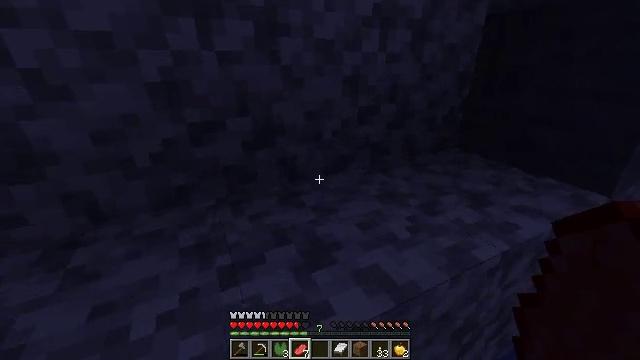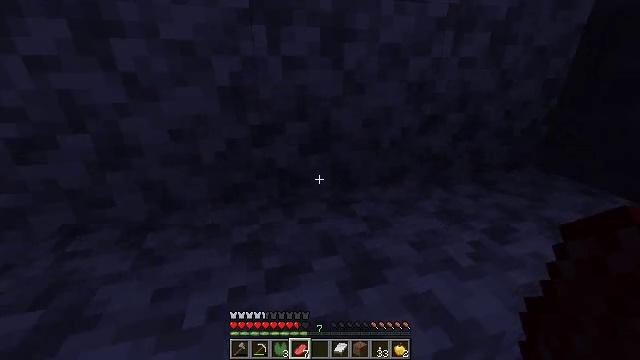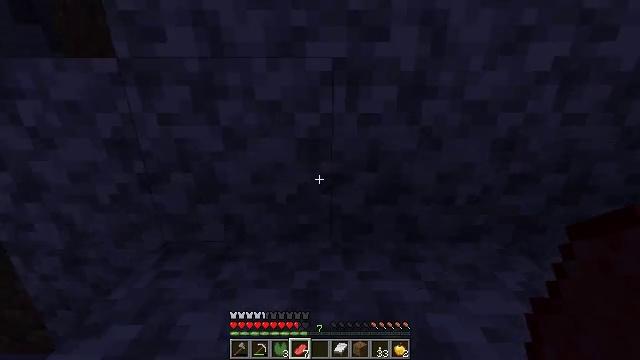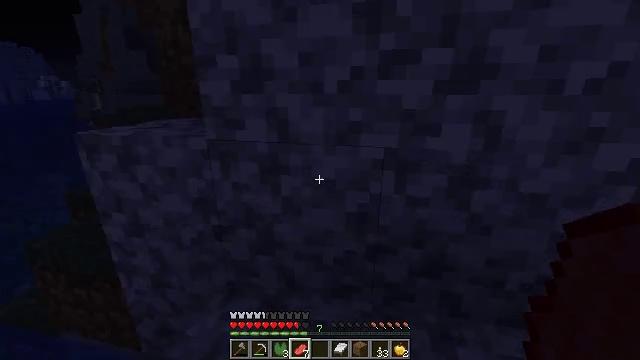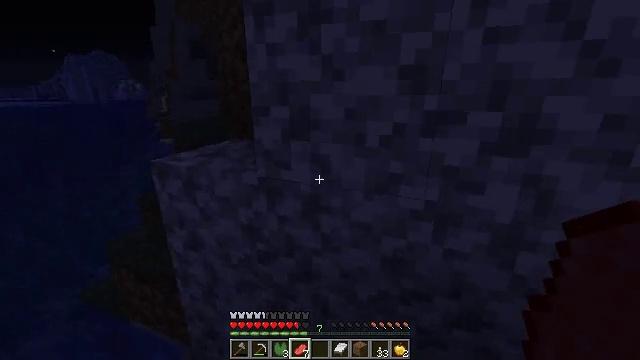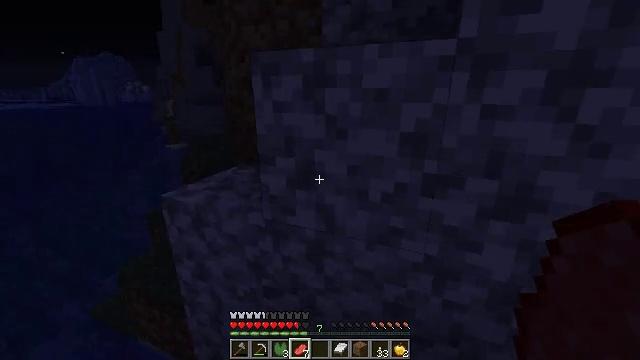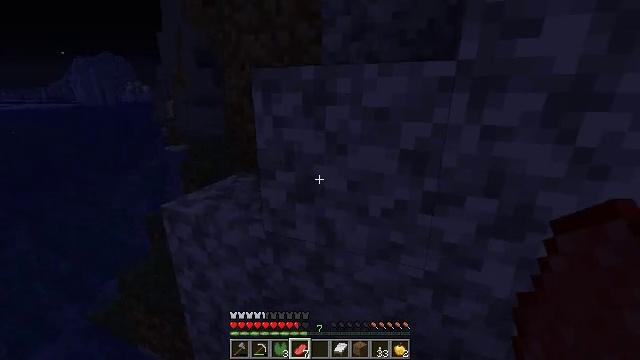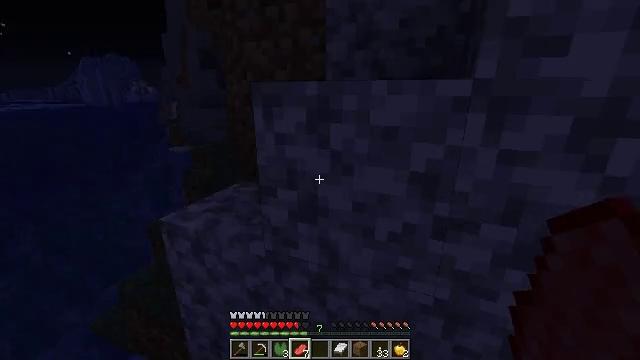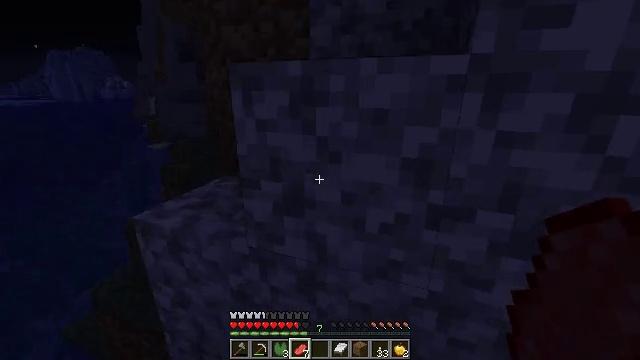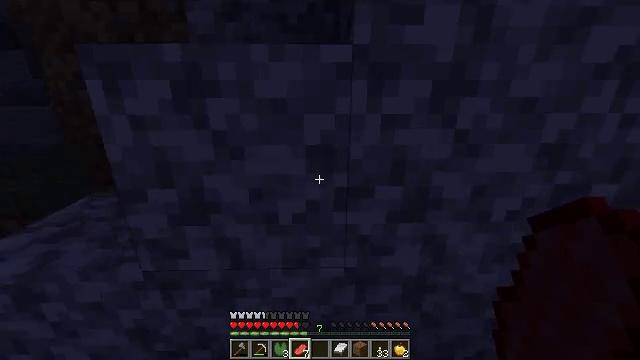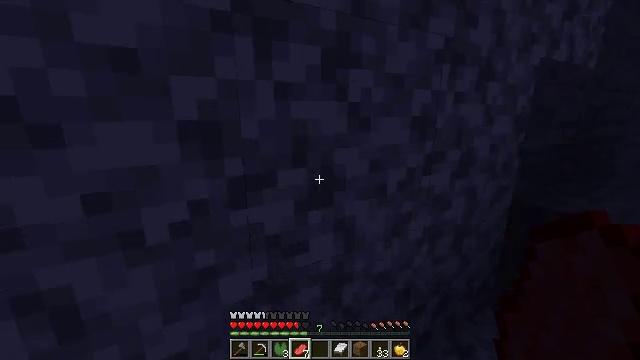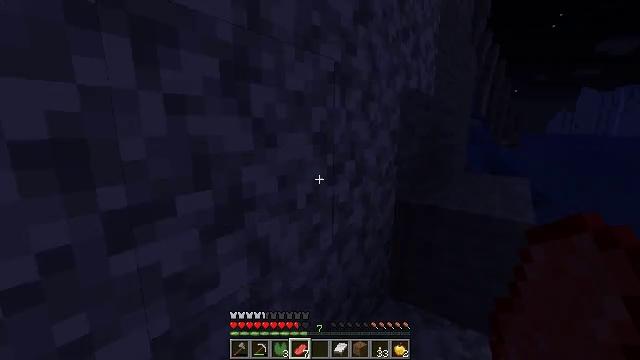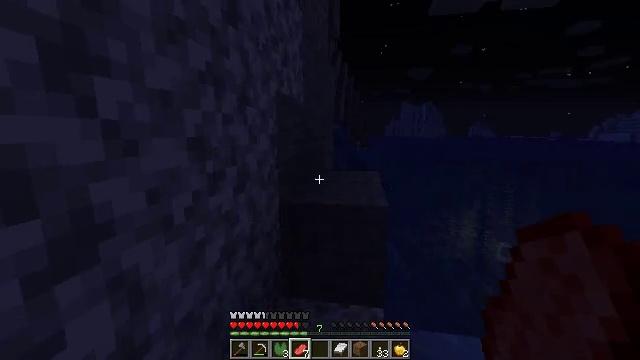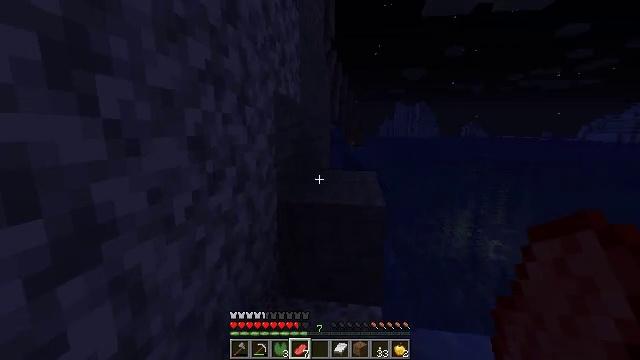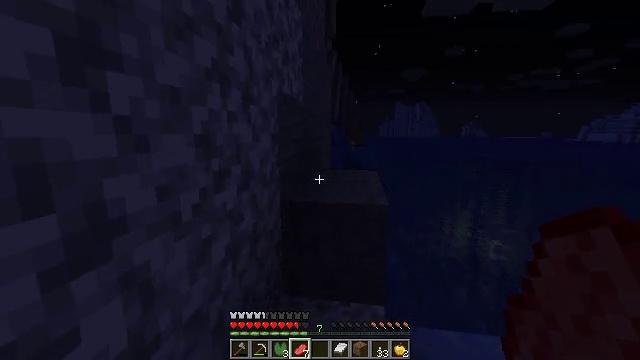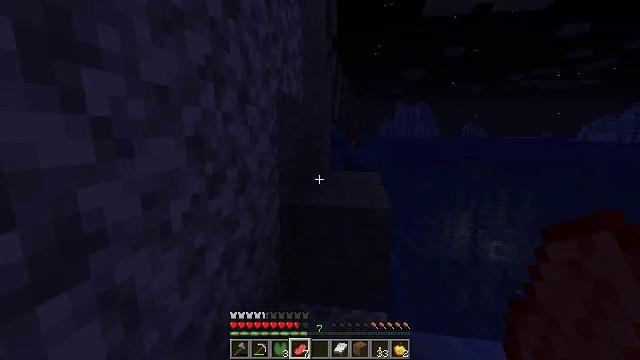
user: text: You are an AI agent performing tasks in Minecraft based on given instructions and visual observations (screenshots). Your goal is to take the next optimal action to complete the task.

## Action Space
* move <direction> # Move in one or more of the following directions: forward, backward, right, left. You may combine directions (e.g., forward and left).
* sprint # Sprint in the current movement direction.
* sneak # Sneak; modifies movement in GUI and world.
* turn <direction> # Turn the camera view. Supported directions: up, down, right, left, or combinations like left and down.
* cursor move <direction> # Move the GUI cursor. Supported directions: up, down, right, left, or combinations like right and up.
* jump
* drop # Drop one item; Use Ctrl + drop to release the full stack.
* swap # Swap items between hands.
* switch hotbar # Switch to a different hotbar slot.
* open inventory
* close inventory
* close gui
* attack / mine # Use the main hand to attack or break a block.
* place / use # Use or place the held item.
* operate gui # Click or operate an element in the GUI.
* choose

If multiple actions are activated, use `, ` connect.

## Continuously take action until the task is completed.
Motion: motion action
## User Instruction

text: Dig through mossy stone bricks.
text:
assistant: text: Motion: move forward, turn left
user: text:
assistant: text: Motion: move forward, turn left and up, jump
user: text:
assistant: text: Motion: move forward, turn left and up, jump
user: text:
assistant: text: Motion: move forward, turn left, jump
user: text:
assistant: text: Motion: move forward, jump
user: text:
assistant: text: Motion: move forward, jump
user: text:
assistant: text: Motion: move forward, jump
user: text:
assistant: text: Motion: move forward, turn right
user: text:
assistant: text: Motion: move forward, turn right
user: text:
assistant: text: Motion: turn right and up
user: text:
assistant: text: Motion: turn right and up
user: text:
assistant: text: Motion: turn right
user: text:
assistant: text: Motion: turn right
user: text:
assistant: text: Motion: no_op
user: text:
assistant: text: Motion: move forward
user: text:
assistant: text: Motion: move forward
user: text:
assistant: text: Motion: move forward, turn right
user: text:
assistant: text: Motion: move forward, turn right
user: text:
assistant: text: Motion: move forward
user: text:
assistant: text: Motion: move forward
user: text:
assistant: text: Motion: move forward
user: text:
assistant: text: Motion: move forward
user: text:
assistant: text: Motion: move forward
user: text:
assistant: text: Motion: move forward, turn left and down
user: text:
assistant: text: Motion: move forward, turn left, jump
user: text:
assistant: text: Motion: move forward, turn left, jump
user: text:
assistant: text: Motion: move forward, turn left and up, jump
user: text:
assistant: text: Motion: move forward, turn left and up, jump
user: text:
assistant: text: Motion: move forward, turn left and up, jump
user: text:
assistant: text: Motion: move forward, turn left and up